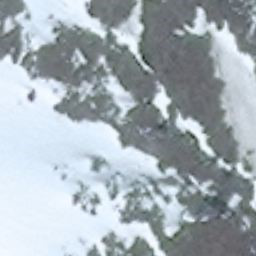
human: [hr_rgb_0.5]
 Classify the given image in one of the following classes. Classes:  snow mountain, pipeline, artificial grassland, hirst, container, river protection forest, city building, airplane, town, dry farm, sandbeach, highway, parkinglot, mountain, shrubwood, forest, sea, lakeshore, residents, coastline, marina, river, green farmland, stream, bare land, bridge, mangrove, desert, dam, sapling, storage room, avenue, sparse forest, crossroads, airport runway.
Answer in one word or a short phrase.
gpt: snow mountain